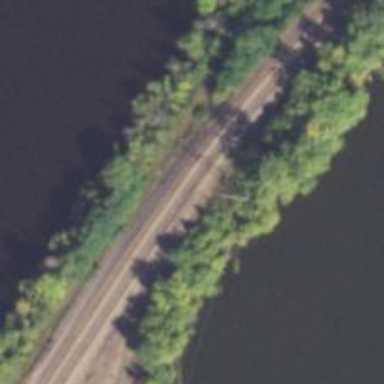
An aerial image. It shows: Abandoned railway spur.